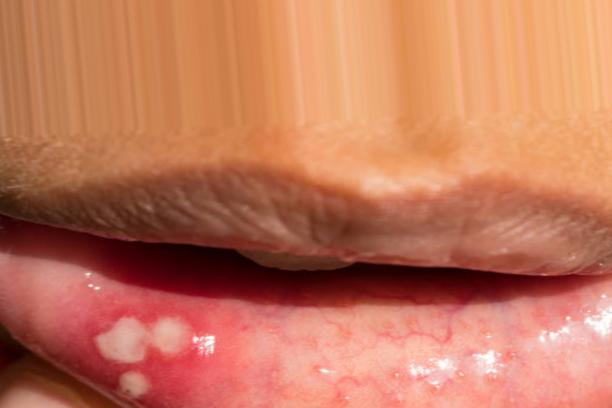
Condition: Mouth Ulcer